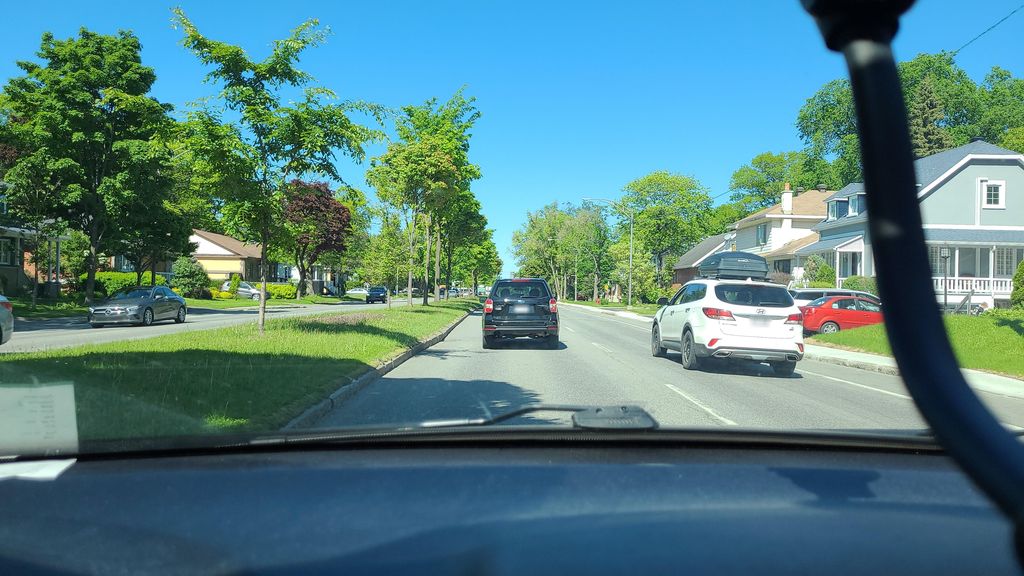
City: quebec_city